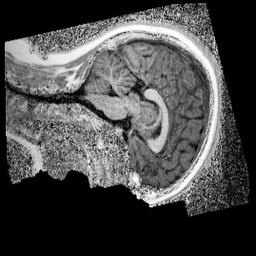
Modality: UNIT1_denoised
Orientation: sagittal
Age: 12
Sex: female
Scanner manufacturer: siemens
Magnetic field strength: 3 T
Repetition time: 4 s
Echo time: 0.00299 s